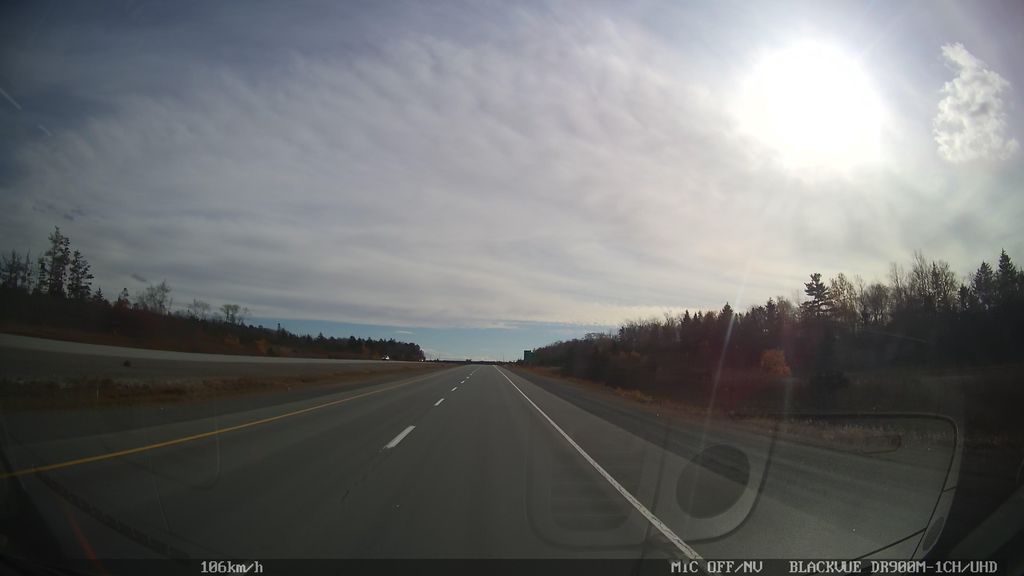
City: halifax